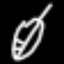
Label: leaf